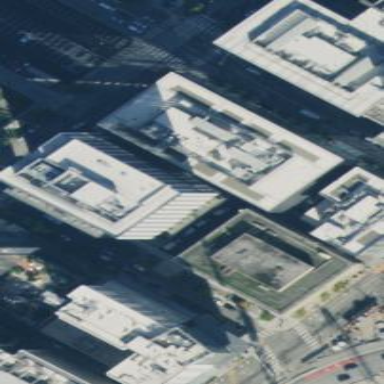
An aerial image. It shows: Office building.